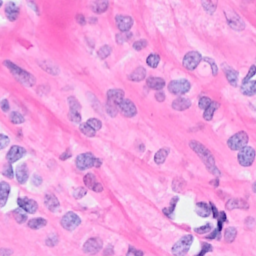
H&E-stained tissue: Breast